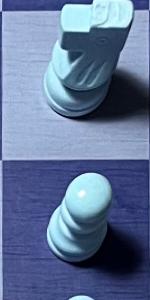
Label: Pawn_White